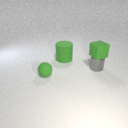
small gray metal cylinder below small green rubber cube